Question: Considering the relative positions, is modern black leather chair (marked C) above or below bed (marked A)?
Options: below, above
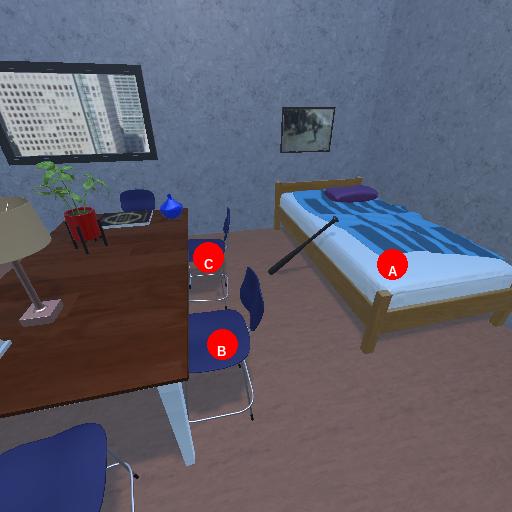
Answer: below